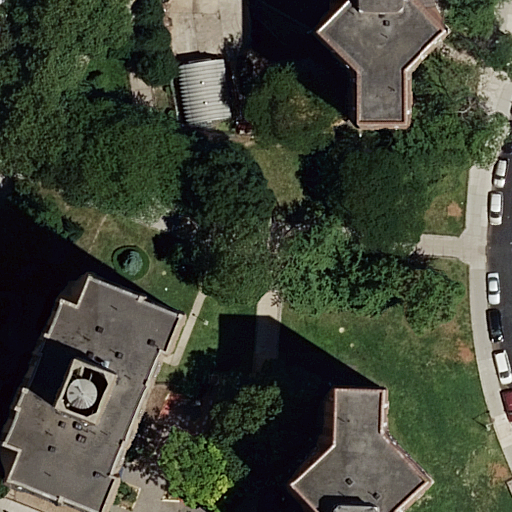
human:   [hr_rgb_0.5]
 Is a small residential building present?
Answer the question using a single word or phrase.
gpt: yes

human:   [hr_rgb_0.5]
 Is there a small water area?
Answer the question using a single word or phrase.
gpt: no

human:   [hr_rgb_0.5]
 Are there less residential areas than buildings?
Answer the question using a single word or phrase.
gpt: yes

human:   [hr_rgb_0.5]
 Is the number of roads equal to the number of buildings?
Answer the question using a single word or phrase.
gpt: no

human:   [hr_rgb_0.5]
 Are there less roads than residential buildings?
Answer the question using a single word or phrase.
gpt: yes

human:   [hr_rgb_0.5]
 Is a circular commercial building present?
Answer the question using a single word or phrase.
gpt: no

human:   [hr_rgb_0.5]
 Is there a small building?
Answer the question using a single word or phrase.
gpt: yes

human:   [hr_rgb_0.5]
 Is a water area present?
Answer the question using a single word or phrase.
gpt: no

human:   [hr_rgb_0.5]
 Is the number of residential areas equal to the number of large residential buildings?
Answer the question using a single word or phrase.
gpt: yes

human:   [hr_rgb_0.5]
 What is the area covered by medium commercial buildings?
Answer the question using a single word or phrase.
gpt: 0m2

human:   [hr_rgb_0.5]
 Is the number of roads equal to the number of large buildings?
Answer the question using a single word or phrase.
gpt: no

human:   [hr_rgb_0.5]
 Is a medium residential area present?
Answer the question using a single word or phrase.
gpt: no

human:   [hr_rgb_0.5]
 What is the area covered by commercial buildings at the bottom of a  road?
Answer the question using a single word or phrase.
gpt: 0m2

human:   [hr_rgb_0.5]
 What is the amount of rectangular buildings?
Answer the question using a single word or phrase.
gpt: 2

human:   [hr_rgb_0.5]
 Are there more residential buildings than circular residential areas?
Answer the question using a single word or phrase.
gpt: yes

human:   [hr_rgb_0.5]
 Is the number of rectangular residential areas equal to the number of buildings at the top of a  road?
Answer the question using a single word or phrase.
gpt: no

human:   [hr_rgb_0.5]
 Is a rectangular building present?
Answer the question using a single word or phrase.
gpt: yes

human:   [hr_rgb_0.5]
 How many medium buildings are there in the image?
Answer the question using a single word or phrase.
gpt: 3

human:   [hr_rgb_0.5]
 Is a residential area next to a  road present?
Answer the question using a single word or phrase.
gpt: yes

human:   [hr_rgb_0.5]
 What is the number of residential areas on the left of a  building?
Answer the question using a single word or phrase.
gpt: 0

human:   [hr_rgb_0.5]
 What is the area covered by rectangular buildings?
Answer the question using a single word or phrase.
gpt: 117m2

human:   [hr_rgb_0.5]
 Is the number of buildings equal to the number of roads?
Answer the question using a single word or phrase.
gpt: no

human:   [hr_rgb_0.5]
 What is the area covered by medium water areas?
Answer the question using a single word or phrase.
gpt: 0m2

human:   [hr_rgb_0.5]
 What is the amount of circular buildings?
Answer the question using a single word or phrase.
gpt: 0

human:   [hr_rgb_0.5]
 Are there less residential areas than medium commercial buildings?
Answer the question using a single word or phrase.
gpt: no

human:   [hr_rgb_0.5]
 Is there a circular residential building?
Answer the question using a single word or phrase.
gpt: no

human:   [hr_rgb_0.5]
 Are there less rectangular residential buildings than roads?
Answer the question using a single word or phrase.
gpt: yes

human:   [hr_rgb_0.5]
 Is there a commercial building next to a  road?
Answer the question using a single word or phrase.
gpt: no

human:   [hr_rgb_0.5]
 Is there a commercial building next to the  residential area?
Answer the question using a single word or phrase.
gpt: no

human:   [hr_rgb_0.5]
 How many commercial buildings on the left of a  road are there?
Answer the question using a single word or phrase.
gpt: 0

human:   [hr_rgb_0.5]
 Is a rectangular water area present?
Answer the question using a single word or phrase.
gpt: no

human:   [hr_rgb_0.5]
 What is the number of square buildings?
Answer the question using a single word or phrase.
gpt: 0

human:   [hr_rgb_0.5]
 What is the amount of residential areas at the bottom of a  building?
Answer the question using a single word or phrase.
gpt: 0

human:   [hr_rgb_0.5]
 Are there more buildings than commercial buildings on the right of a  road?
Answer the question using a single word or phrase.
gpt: yes

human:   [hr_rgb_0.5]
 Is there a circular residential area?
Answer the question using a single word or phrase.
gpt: no

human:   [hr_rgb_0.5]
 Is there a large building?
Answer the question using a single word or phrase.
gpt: yes